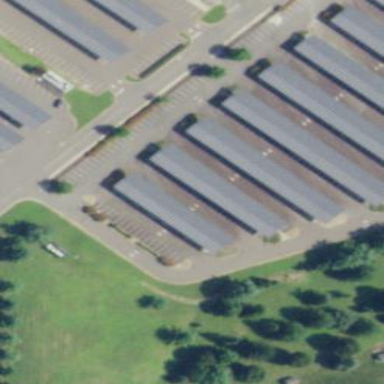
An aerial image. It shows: Solar photovoltaic panel generator located on building's roof.